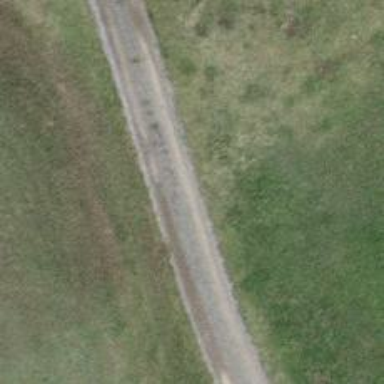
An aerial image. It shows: Asphalt track with grade 1 tracktype.